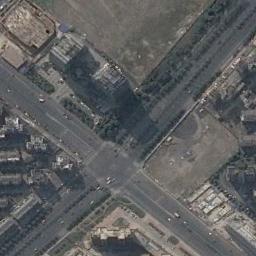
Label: intersection